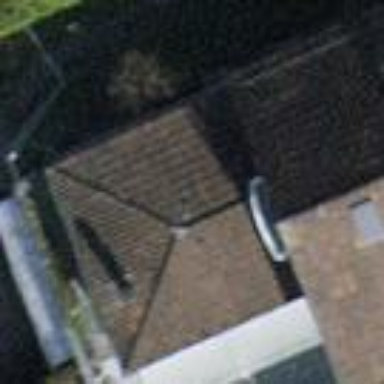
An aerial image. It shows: The building has hipped roof.